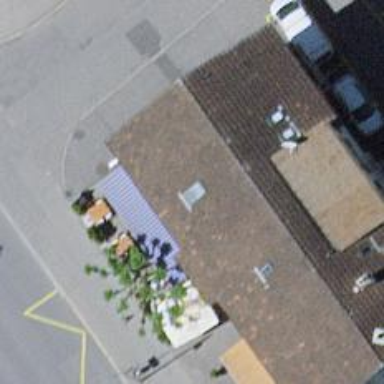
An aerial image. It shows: Fast food establishment.